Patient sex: F
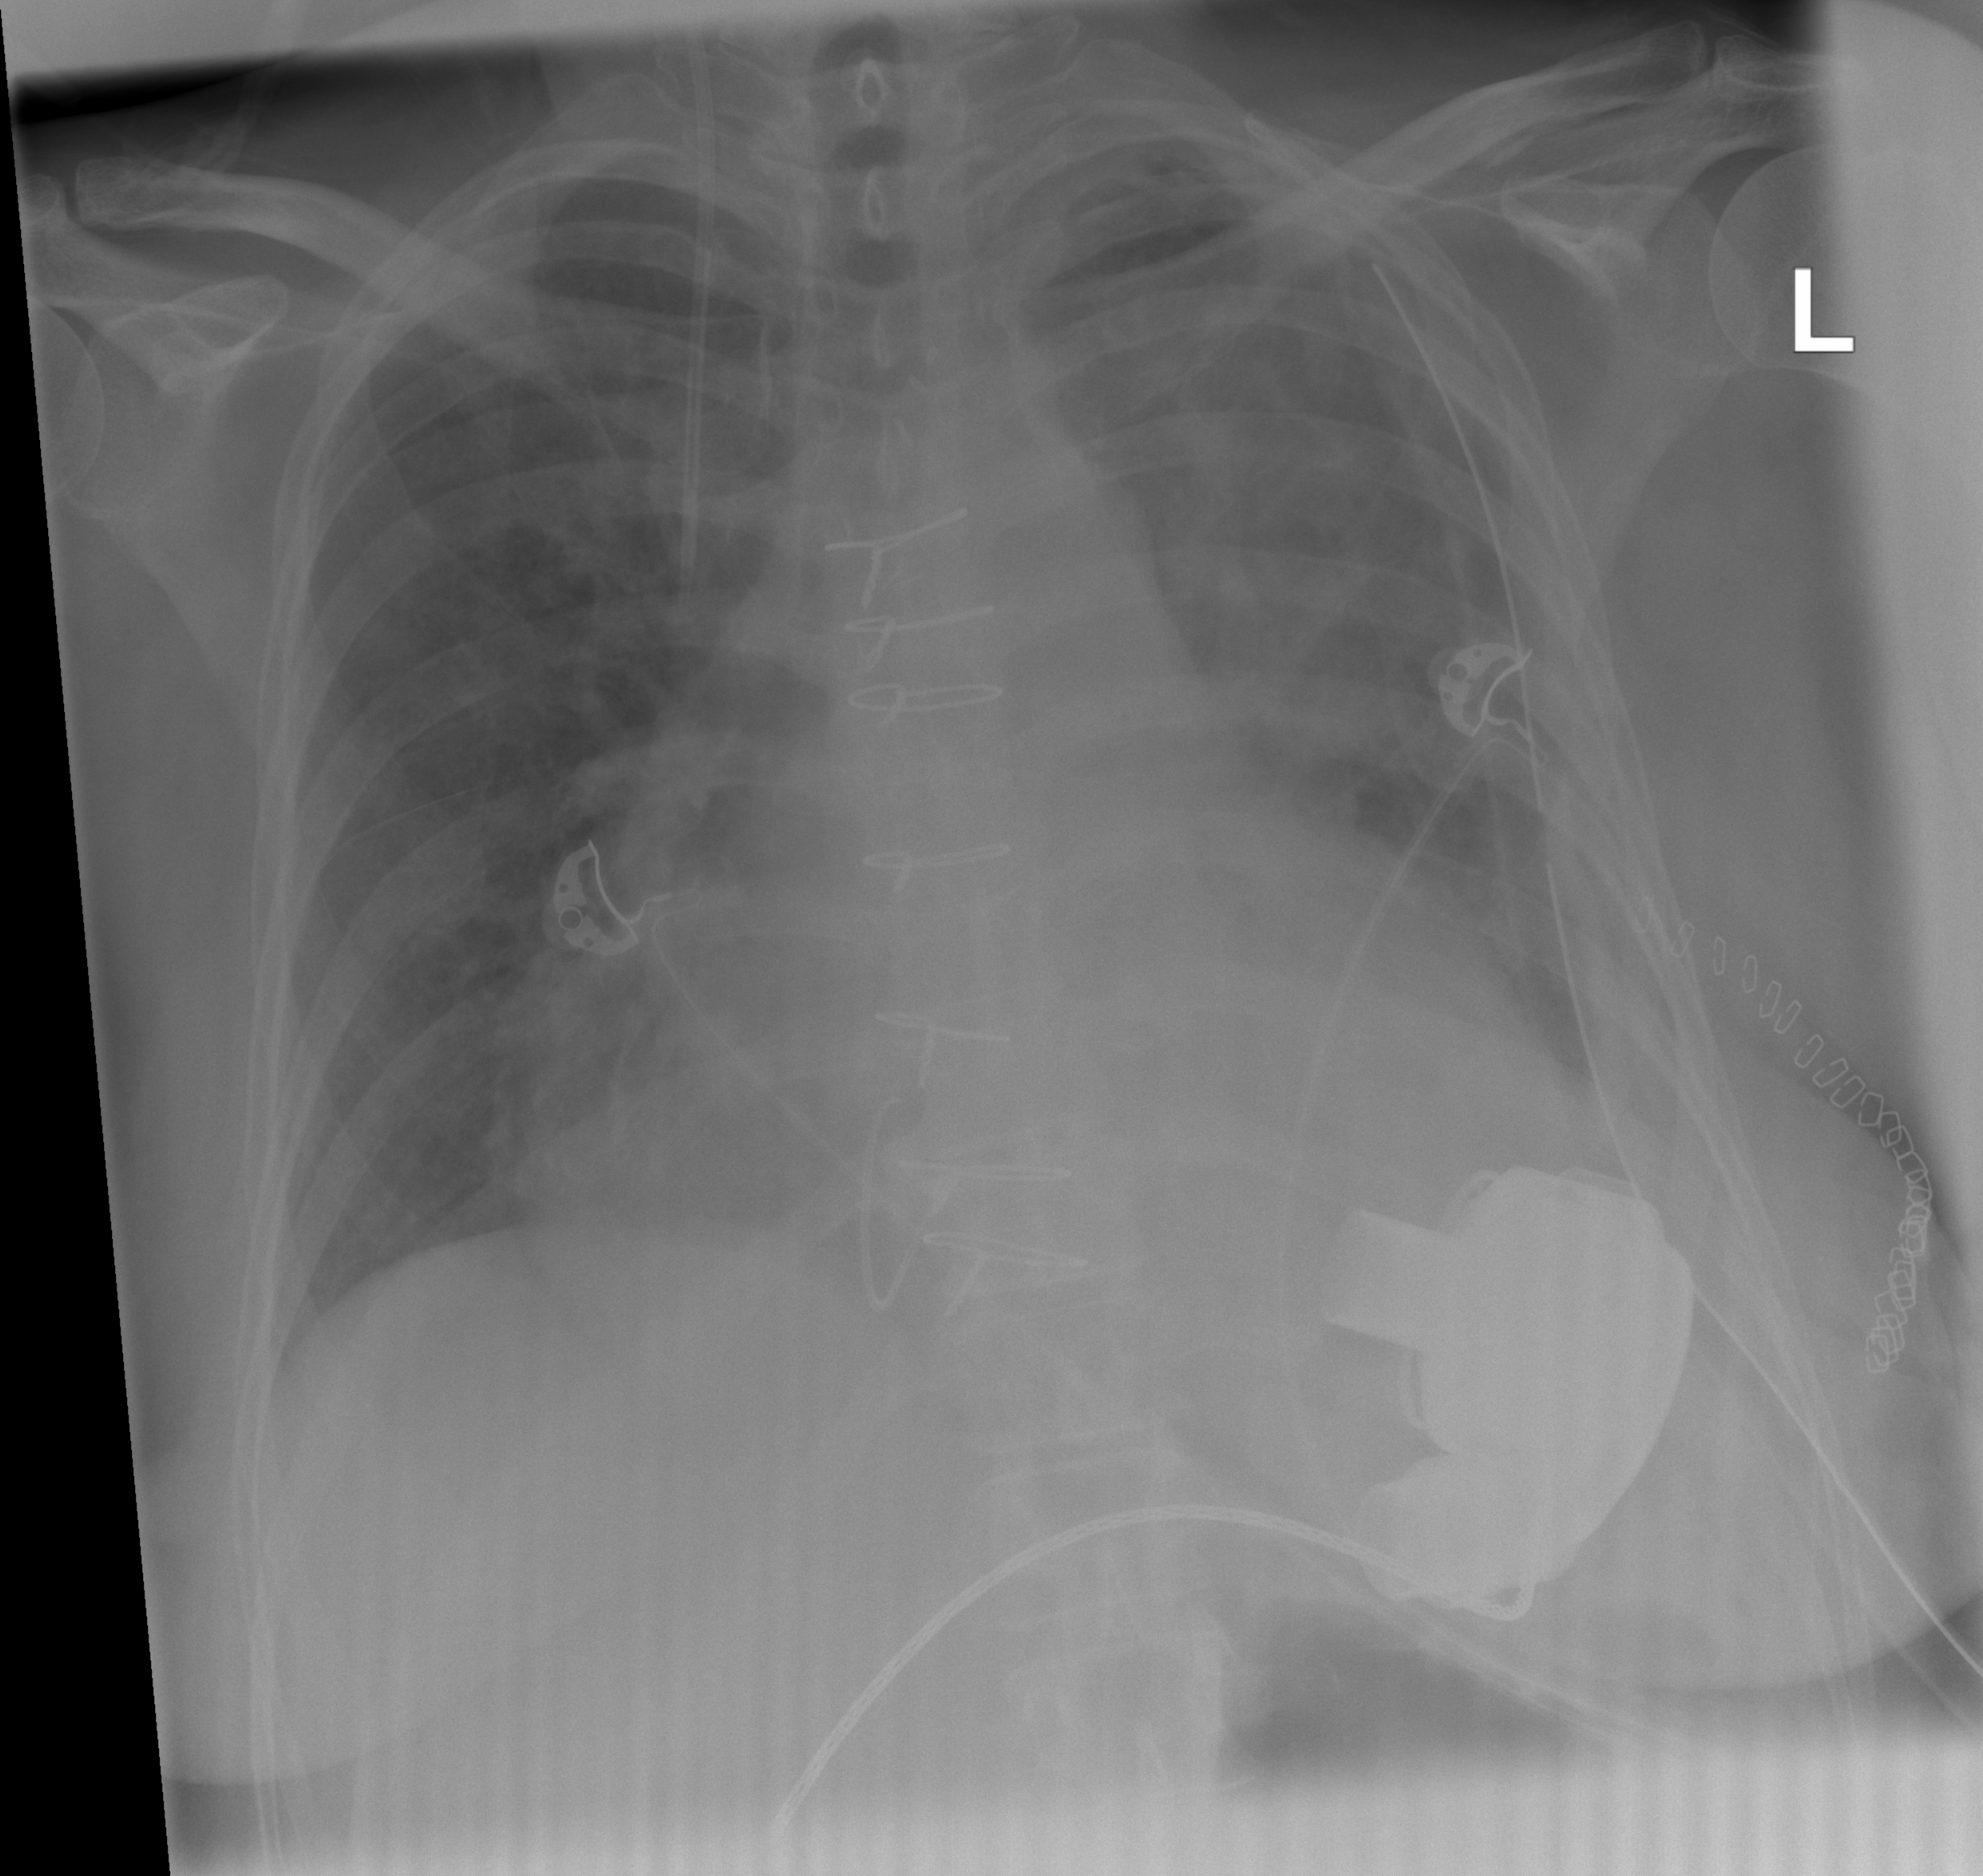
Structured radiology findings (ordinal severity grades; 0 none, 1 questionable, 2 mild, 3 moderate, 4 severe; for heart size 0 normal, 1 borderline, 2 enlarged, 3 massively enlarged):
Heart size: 3
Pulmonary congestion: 0
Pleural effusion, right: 0
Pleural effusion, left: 2
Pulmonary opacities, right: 0
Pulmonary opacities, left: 0
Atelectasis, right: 0
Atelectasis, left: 2